九年级 · 变换几何
利用图形的旋转可以设计出许多美丽的图案. 如图(2)中的图案是由图(1)中的基本图形以点 $O$ 为旋转中心, 顺时针旋转 4 次而生成的, 每一次旋转的角度均为 $\alpha$, 则 $\alpha$ 至少为 ( )

  图(1)

  图(2)

  (第 1 题)

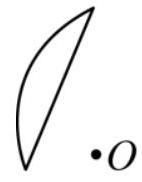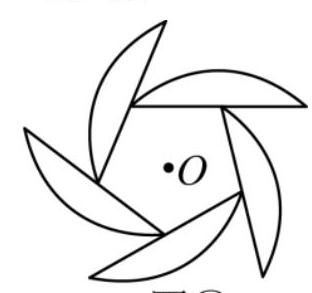
A. $36^{\circ}$
  B. $72^{\circ}$
  C. $90^{\circ}$
  D. $108^{\circ}$

答案: B
解析: 根据旋转后的图形可知, 旋转后的图形内部是一个正五边形, 所以旋转角应为正五边形外角的正整数倍, 然后判断选项即可.

【详解】解：由图可知旋转后的图形内部是正五边形

$\therefore \alpha=n \times 72^{\circ} \quad(0<n \leq 5$ 且 $n$ 为正整数 $)$

$\therefore \alpha$ 至少为 $72^{\circ}$

故选: B.

【点睛】本题考查了旋转和正多边形外角, 结合正多边形的外角是求旋转角的关键.